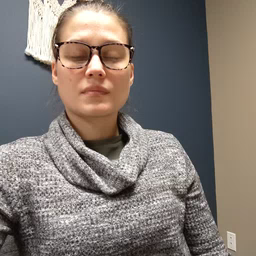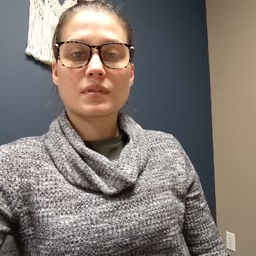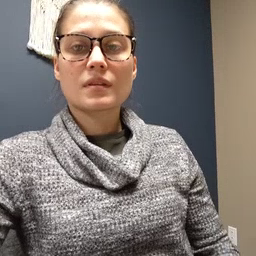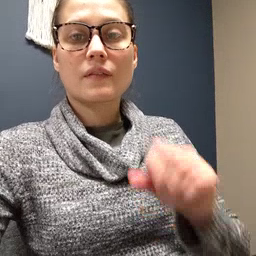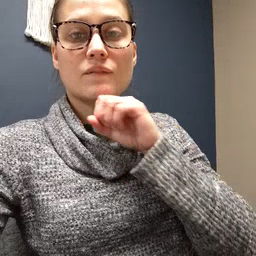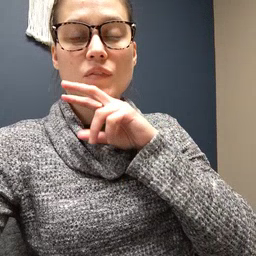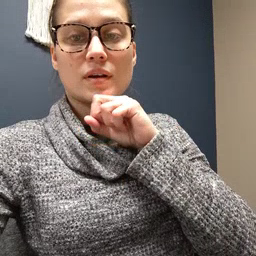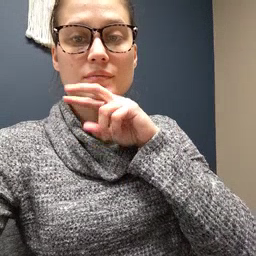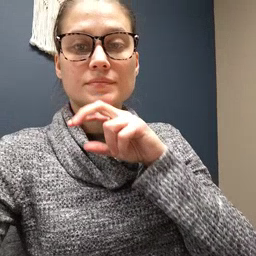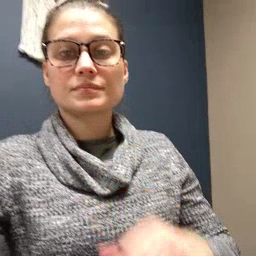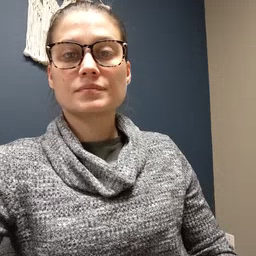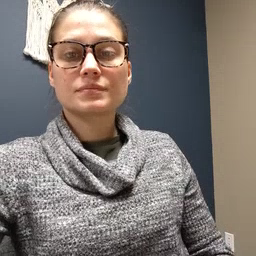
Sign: frog